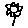
Label: flower